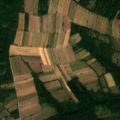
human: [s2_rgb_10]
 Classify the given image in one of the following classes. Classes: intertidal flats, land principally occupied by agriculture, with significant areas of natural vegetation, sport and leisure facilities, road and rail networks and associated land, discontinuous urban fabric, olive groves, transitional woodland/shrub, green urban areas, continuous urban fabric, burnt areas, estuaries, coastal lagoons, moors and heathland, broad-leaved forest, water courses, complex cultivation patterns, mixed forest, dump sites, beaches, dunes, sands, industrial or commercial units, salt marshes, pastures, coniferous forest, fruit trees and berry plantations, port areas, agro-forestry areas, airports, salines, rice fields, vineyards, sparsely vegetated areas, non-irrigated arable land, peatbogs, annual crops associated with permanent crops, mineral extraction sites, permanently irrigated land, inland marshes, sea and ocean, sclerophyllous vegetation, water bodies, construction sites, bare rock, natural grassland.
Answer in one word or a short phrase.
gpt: non-irrigated arable land, complex cultivation patterns, broad-leaved forest, transitional woodland/shrub